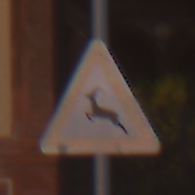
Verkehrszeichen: WildwechselRechts
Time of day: SunriseSunset
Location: Outdoor (Urban)
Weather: Clear
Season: NotSpecified
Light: Natural